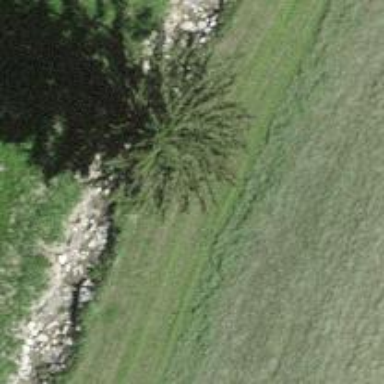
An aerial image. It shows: Single tag "natural: tree."